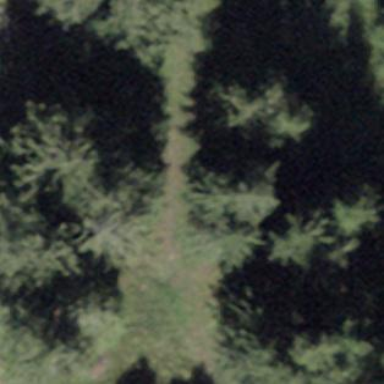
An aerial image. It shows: Forest area.